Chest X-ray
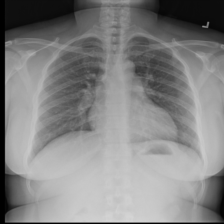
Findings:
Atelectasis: negative
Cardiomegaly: negative
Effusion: negative
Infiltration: negative
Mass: negative
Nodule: negative
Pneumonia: negative
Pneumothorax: negative
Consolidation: negative
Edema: negative
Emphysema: negative
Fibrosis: negative
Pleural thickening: negative
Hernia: negative